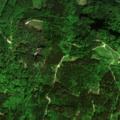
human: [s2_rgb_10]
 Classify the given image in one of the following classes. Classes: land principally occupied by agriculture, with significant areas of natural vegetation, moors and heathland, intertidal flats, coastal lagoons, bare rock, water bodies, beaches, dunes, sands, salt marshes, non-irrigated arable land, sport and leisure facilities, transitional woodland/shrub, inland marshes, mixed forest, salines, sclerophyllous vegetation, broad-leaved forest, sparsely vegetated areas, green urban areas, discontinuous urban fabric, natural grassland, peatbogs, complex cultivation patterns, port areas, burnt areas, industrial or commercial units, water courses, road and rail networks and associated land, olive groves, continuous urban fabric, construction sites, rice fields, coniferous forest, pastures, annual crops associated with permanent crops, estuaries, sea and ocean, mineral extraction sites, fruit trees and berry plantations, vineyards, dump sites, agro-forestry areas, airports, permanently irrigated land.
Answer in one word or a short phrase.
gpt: broad-leaved forest, coniferous forest, mixed forest